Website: slack
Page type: stored-credit-cards
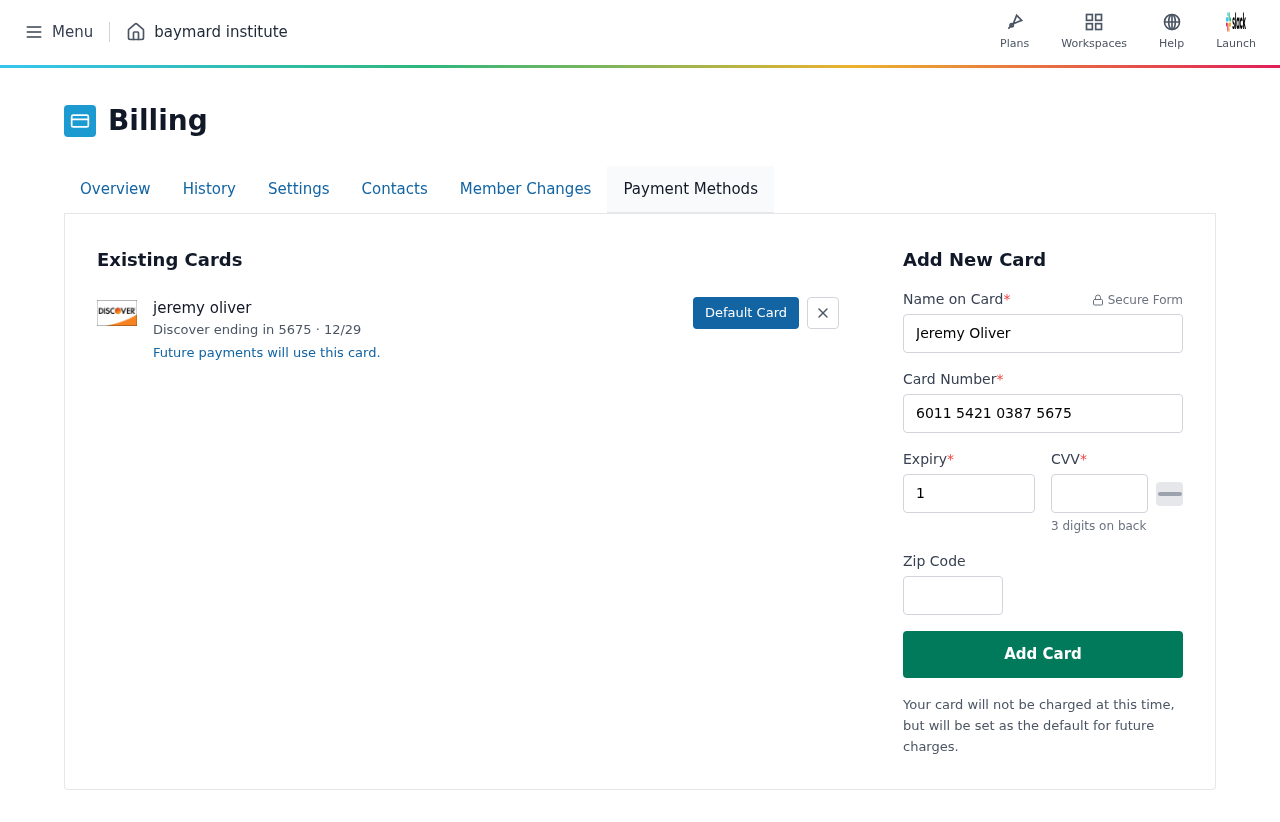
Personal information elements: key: PII_CARD_CVV
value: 767
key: PII_CARD_EXPIRY
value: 12/29
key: PII_CARD_EXPIRY_MONTH
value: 12
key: PII_CARD_EXPIRY_YEAR
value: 29
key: PII_CARD_LAST4
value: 5675
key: PII_CARD_NUMBER
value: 6011 5421 0387 5675
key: PII_CARD_TYPE
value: Discover
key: PII_FULLNAME
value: jeremy oliver
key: PII_FULLNAME
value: Jeremy Oliver
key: PII_POSTCODE
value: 50315